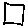
Label: square